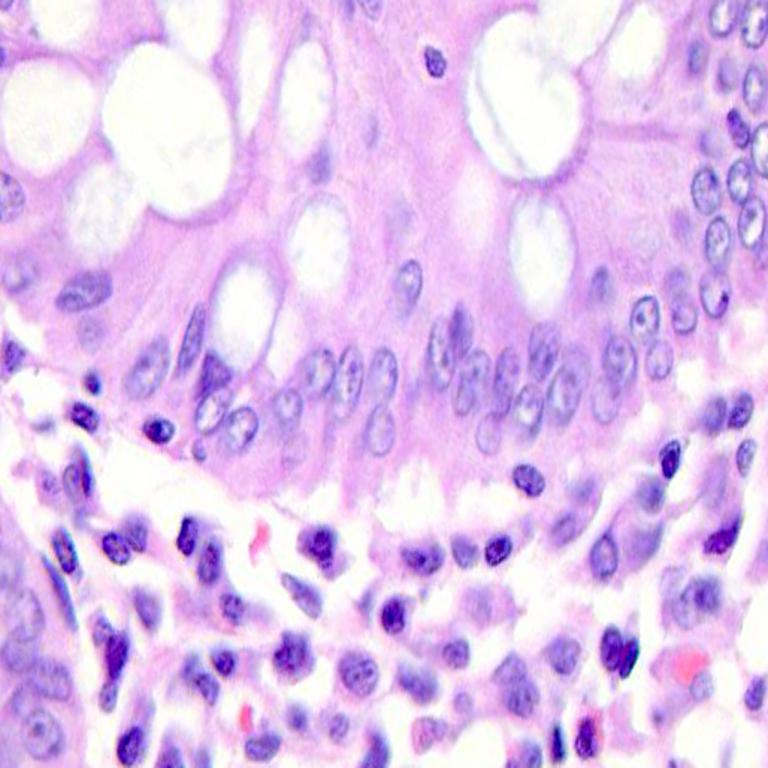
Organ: colon
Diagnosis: benign